Question: I'm trying to use <URL> to attach the 'drop' event to the browser window when doing ...
'''
$(window).on('drop', function(event) {
var dt = event.dataTransfer;
var fileList = dt.files;
// do stuff with the file list...
});
'''
... but I'm getting a 'TypeError':

This is happening whenever I try to attach 'drop' to 'window' or 'document' or 'document.body'. However, there is no problem if I attach the 'drop' event using a custom JavaScript function...
'''
function attachEvent(element, event, fn) {
if (element.addEventListener) {
element.addEventListener(event, fn, false);
} else if (element.attachEvent) {
element.attachEvent('on' + event, fn);
}
};
attachEvent(window, 'drop', function(event) {
var dt = event.dataTransfer;
var fileList = dt.files;
// do stuff with the file list...
});
'''
Any idea why this is happening? What am I doing wrong? Is there a way to attach the 'drop' event to either 'window' or 'document' or 'document.body' with jQuery?
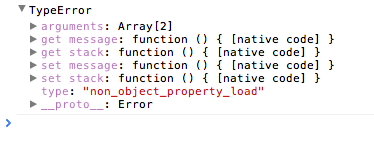
Answer: The error message or the 'arguments' array of the 'TypeError' would make it easier to tell where the problem is occurring, but it's that your problem's not really happening on bind, but inside your callback.
jQuery uses a <URL>. That object doesn't have a 'dataTransfer' property, so your 'var dt = event.dataTransfer' line is making 'dt' undefined. When you go to access the 'files' property of the undefined 'dt' in the next line, you get a 'TypeError'.
You can access the native, non-normalized event object with all its "normal" properties from 'event.originalEvent', so when using jQuery, you'd want to do:
'''
$(window).on('drop', function(event) {
var dt = event.originalEvent.dataTransfer;
var fileList = dt.files;
// do stuff with the file list...
});
'''